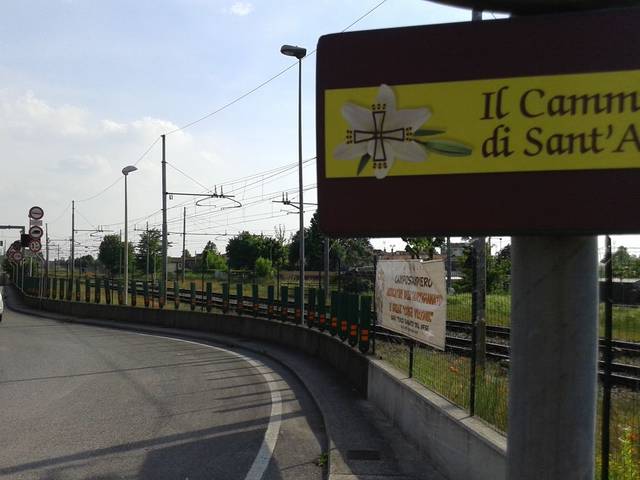
Region: Italy
Coordinates: 45.574, 11.93